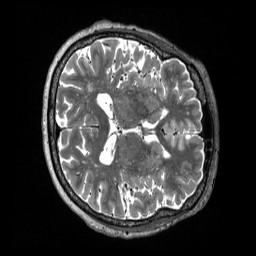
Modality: T2w
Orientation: axial
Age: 70
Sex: female
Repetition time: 3.2 s
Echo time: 0.563 s